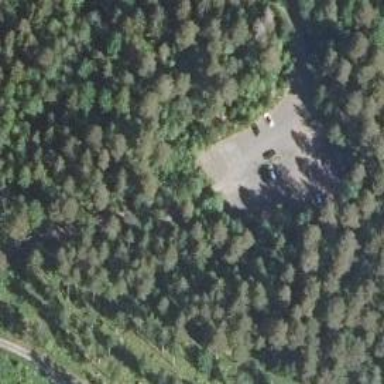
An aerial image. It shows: Parking area with unpaved surface.